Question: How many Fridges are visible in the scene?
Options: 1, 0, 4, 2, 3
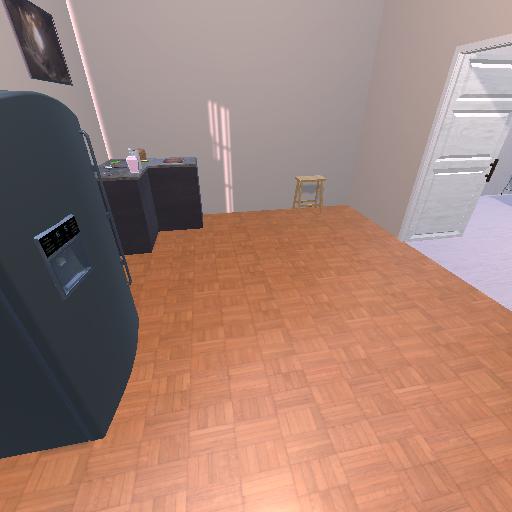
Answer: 1